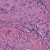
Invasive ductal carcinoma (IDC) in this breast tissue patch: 1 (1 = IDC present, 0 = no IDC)